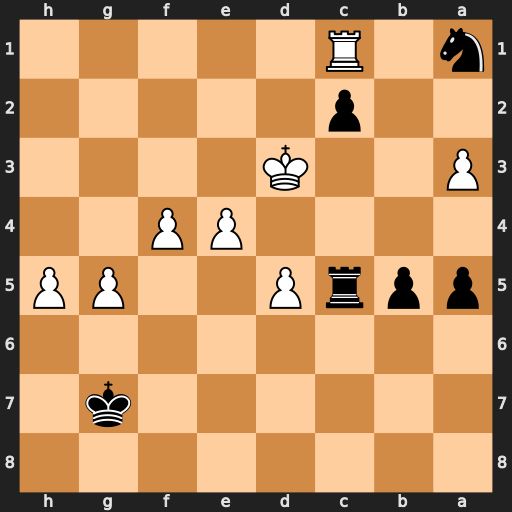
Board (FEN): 8/6k1/8/pprP2PP/4PP2/P2K4/2p5/n1R5
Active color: b
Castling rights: -
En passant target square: -
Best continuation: b4 h6+ Kh7 axb4 axb4